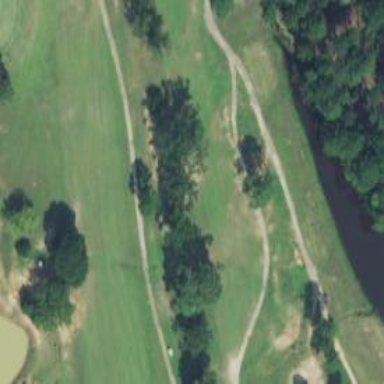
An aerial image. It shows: View of golf hole.